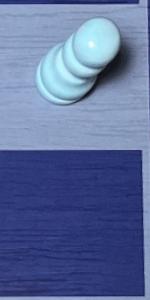
Label: Empty